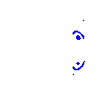
Particle: pion